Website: walmart
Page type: billing-address
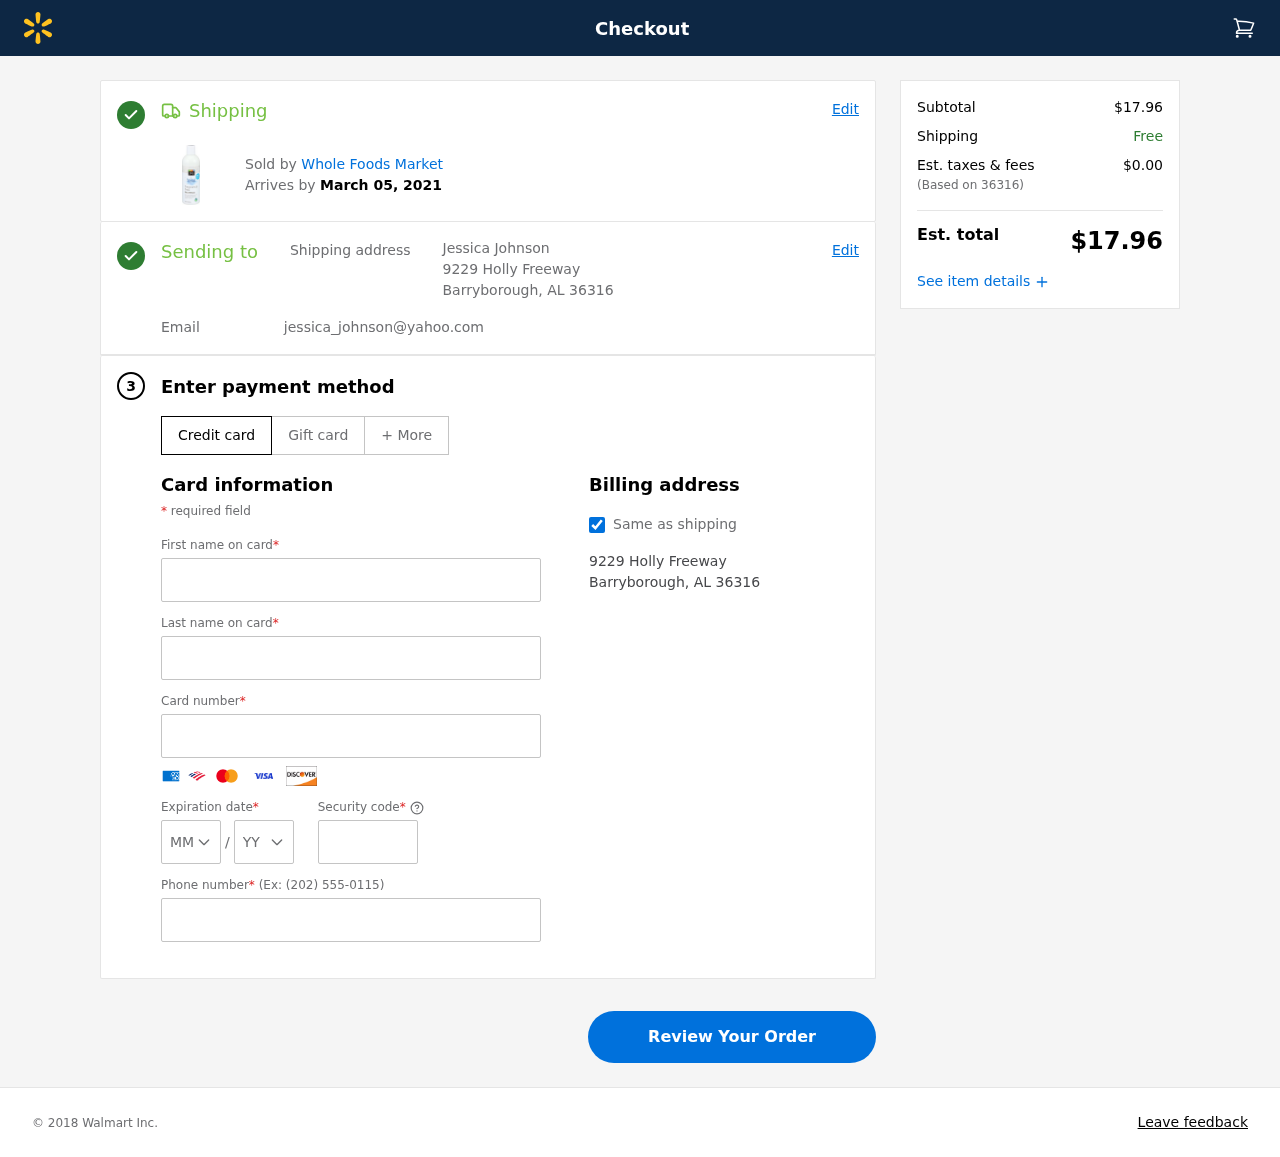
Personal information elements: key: PII_CARD_CVV
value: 452
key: PII_CARD_EXPIRY_MONTH
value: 06
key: PII_CARD_EXPIRY_YEAR
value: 28
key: PII_CARD_NUMBER
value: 4356 0105 0411 4167
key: PII_CITY_STATE_ZIP
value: Barryborough, AL 36316
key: PII_EMAIL
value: jessica_johnson@yahoo.com
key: PII_FIRSTNAME
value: Jessica
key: PII_FULLNAME
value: Jessica Johnson
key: PII_LASTNAME
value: Johnson
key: PII_PHONE
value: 8938847905
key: PII_POSTCODE
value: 36316
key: PII_STREET
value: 9229 Holly Freeway
Product elements: key: PRODUCT1_BRAND
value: Whole Foods Market
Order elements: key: ORDER_DELIVERY_DATE
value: March 05, 2021
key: ORDER_SUBTOTAL
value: $17.96
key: ORDER_TAX
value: $0.00
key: ORDER_TOTAL
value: $17.96